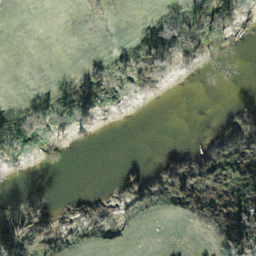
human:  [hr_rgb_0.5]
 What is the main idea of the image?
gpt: river